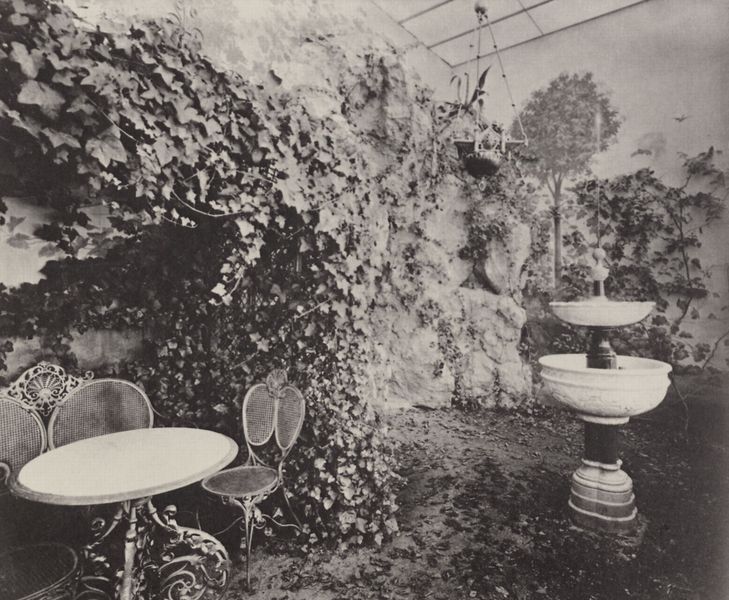
Titel: Bayerische Königsschlösser, Neuschwanstein - Wintergarten in der Wohnung des Königs
Künstler: Joseph Albert
Standort: München
Institution: Bayerische Staatsbibliothek
Schlagwörter: baum, blätter, gemälde, laub, schatten, vogel, wasser, weiß, bäume, grün, sand, glas, grau, lampe, licht, marmor, raum, schwarz, stuhl, stühle, säule, tisch, dach, haus, wiese, ornament, wand, sockel, stein, steine, bild, innenraum, tischbein, erde, gitter, boden, decke, pflanze, pflanzen, brunnen, oval, garten, helldunkel, ranken, springbrunnen, sommer, ruhe, ansicht, fels, verlassen, mauer, hecke, hof, bank, romantik, tapete, gartenstuhl, ornamente, wandgemälde, wandmalerei, metall, gestell, gewächs, bemalt, foto, fotografie, photographie, wände, eisen, hinterhof, nische, innenhof, veranda, gewölbe, becken, schwarz-weiss, wei0, ranke, photo, schnörkel, bewachsen, efeu, gewächshaus, kletterpflanze, historismus, fontäne, weinlaub, pavillon, bemalung, glasdach, stahl, spiralen, brunne, wintergarten, glashaus, bewuchs, pfalnze, dachgarten, kletterpflanzen, efeuranken, ampel, künstlich, patio, vogeltränke, fake, illussion, blumenampel, baim, eufeu, forografie, gartenstühle, gartentisch, glasdecke, hofansicht, hängevase, kleterpflanze, römischer brunnen, stühöle, tischfuss, tischverzierung, hängepflanze